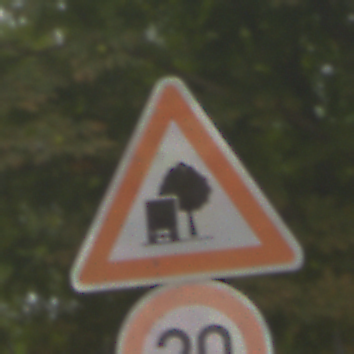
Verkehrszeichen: UnzureichendesLichtraumprofil
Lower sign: Geschwindigkeit20
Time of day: MorningAfternoon
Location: Outdoor (Urban)
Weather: Overcast
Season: NotSpecified
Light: Natural